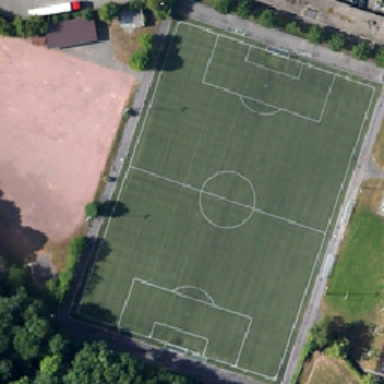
Behind the gray roof is the playground .